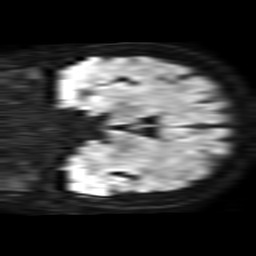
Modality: TRACE
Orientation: coronal
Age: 43
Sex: female
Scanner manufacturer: philips
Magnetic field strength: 1.5 T
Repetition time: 3.395 s
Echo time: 0.06922 s